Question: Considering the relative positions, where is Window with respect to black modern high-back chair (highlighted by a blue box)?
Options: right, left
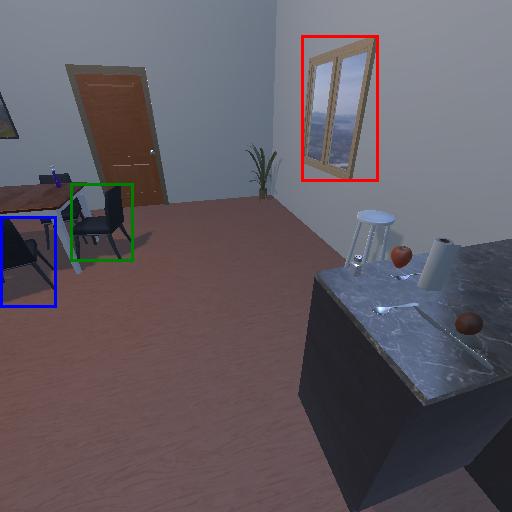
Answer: right